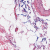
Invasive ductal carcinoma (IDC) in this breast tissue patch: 0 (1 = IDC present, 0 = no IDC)